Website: crate-barrel
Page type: cart
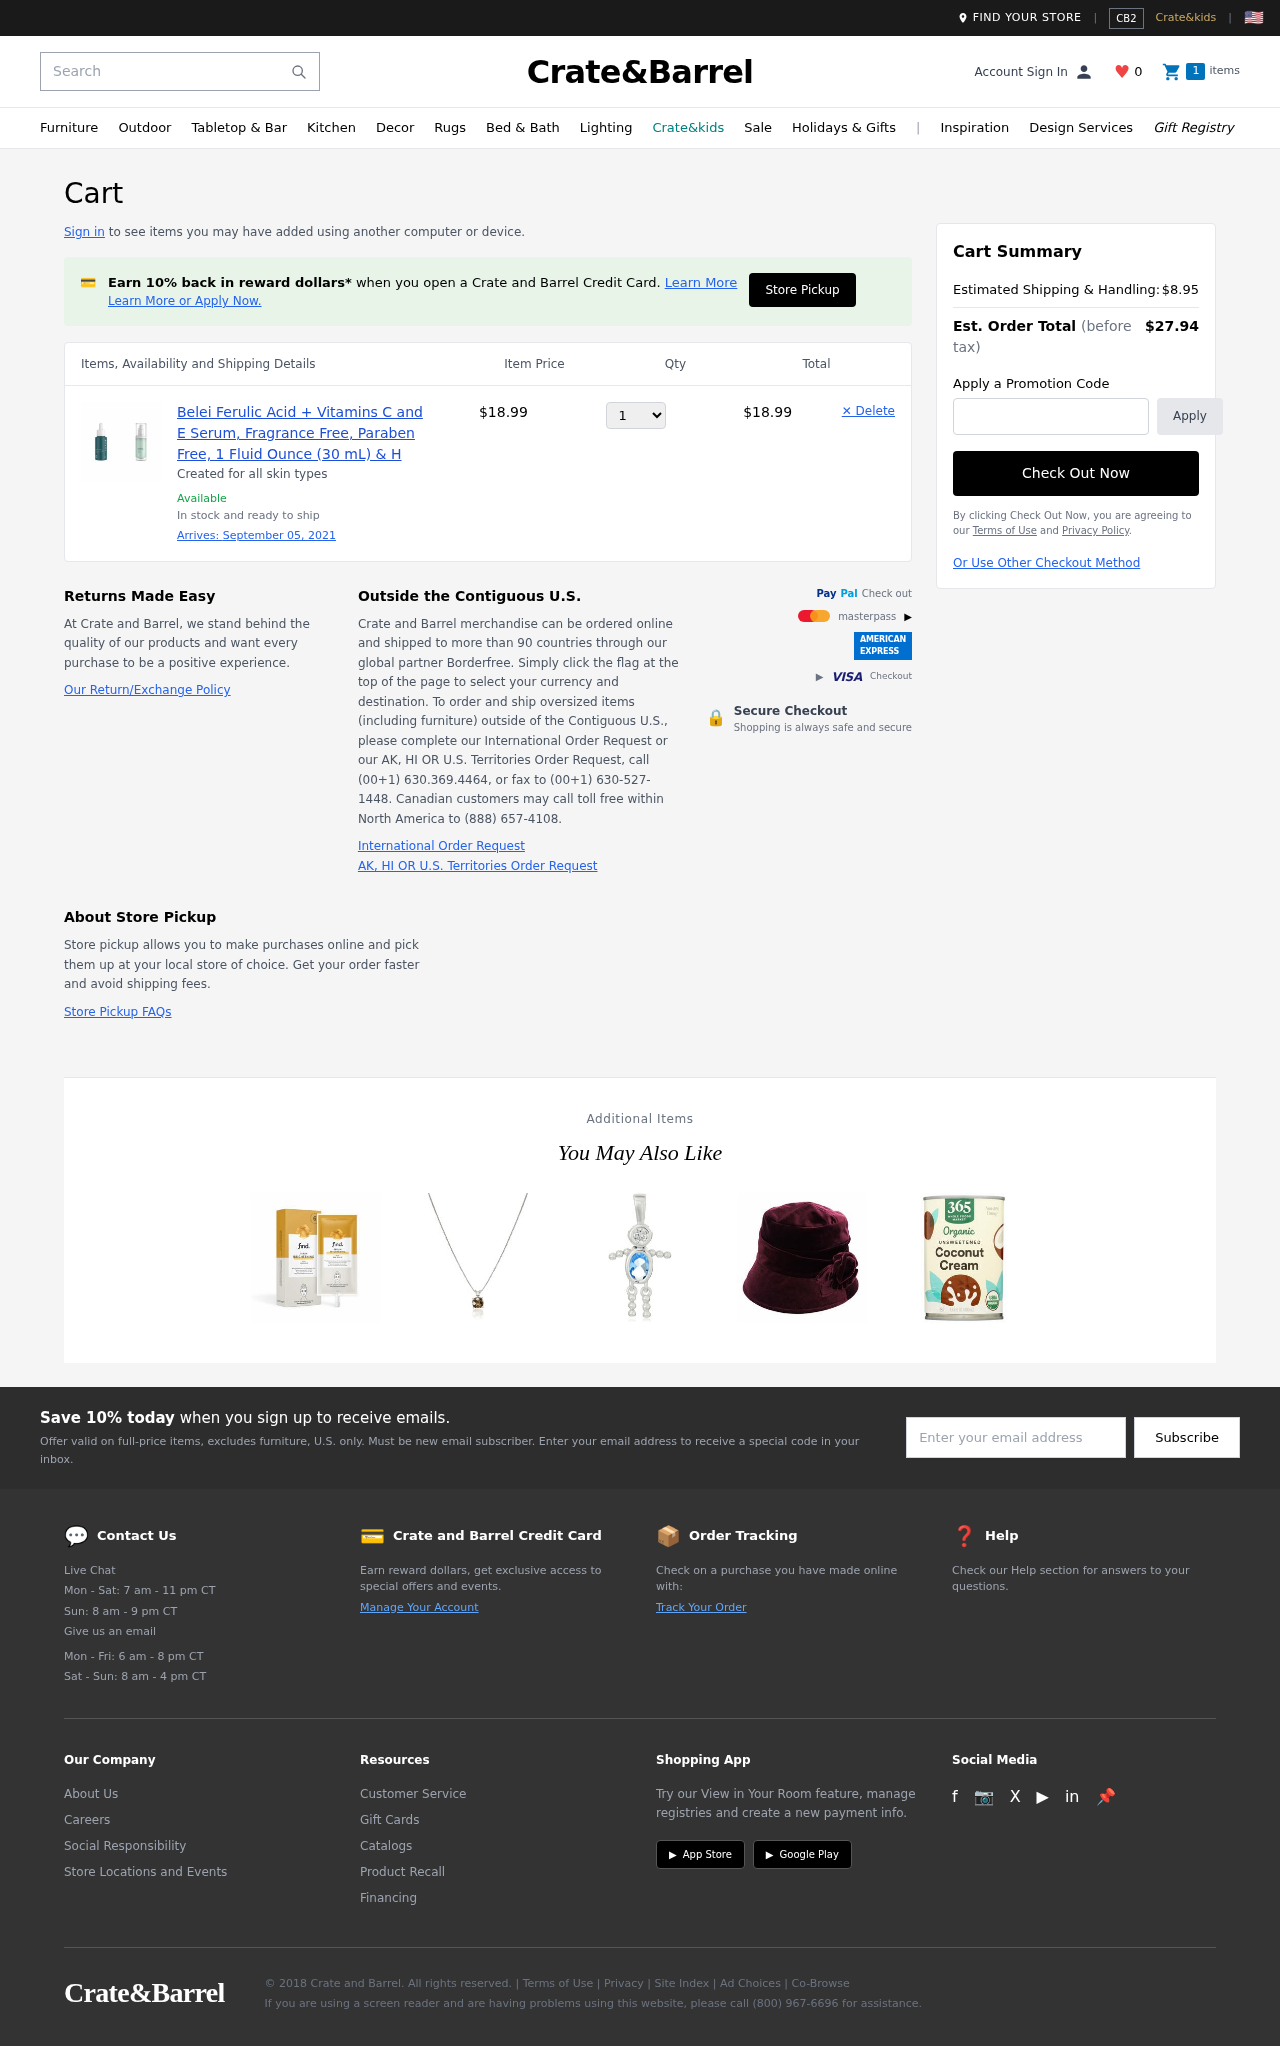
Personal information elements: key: PII_PROMO_CODE
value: DEAL5199
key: PII_EMAIL
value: allisonvaldez@gmail.com
Product elements: key: PRODUCT1_DESC
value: Created for all skin types
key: PRODUCT1_NAME
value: Belei Ferulic Acid + Vitamins C and E Serum, Fragrance Free, Paraben Free, 1 Fluid Ounce (30 mL) & H
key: PRODUCT1_PRICE
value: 18.99
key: PRODUCT1_QUANTITY
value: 1
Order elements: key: ORDER_DELIVERY_DATE
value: September 05, 2021
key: ORDER_SUBTOTAL
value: $18.99
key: ORDER_SHIPPING_COST
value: $8.95
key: ORDER_TOTAL
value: $27.94